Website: ulta-beauty
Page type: payment
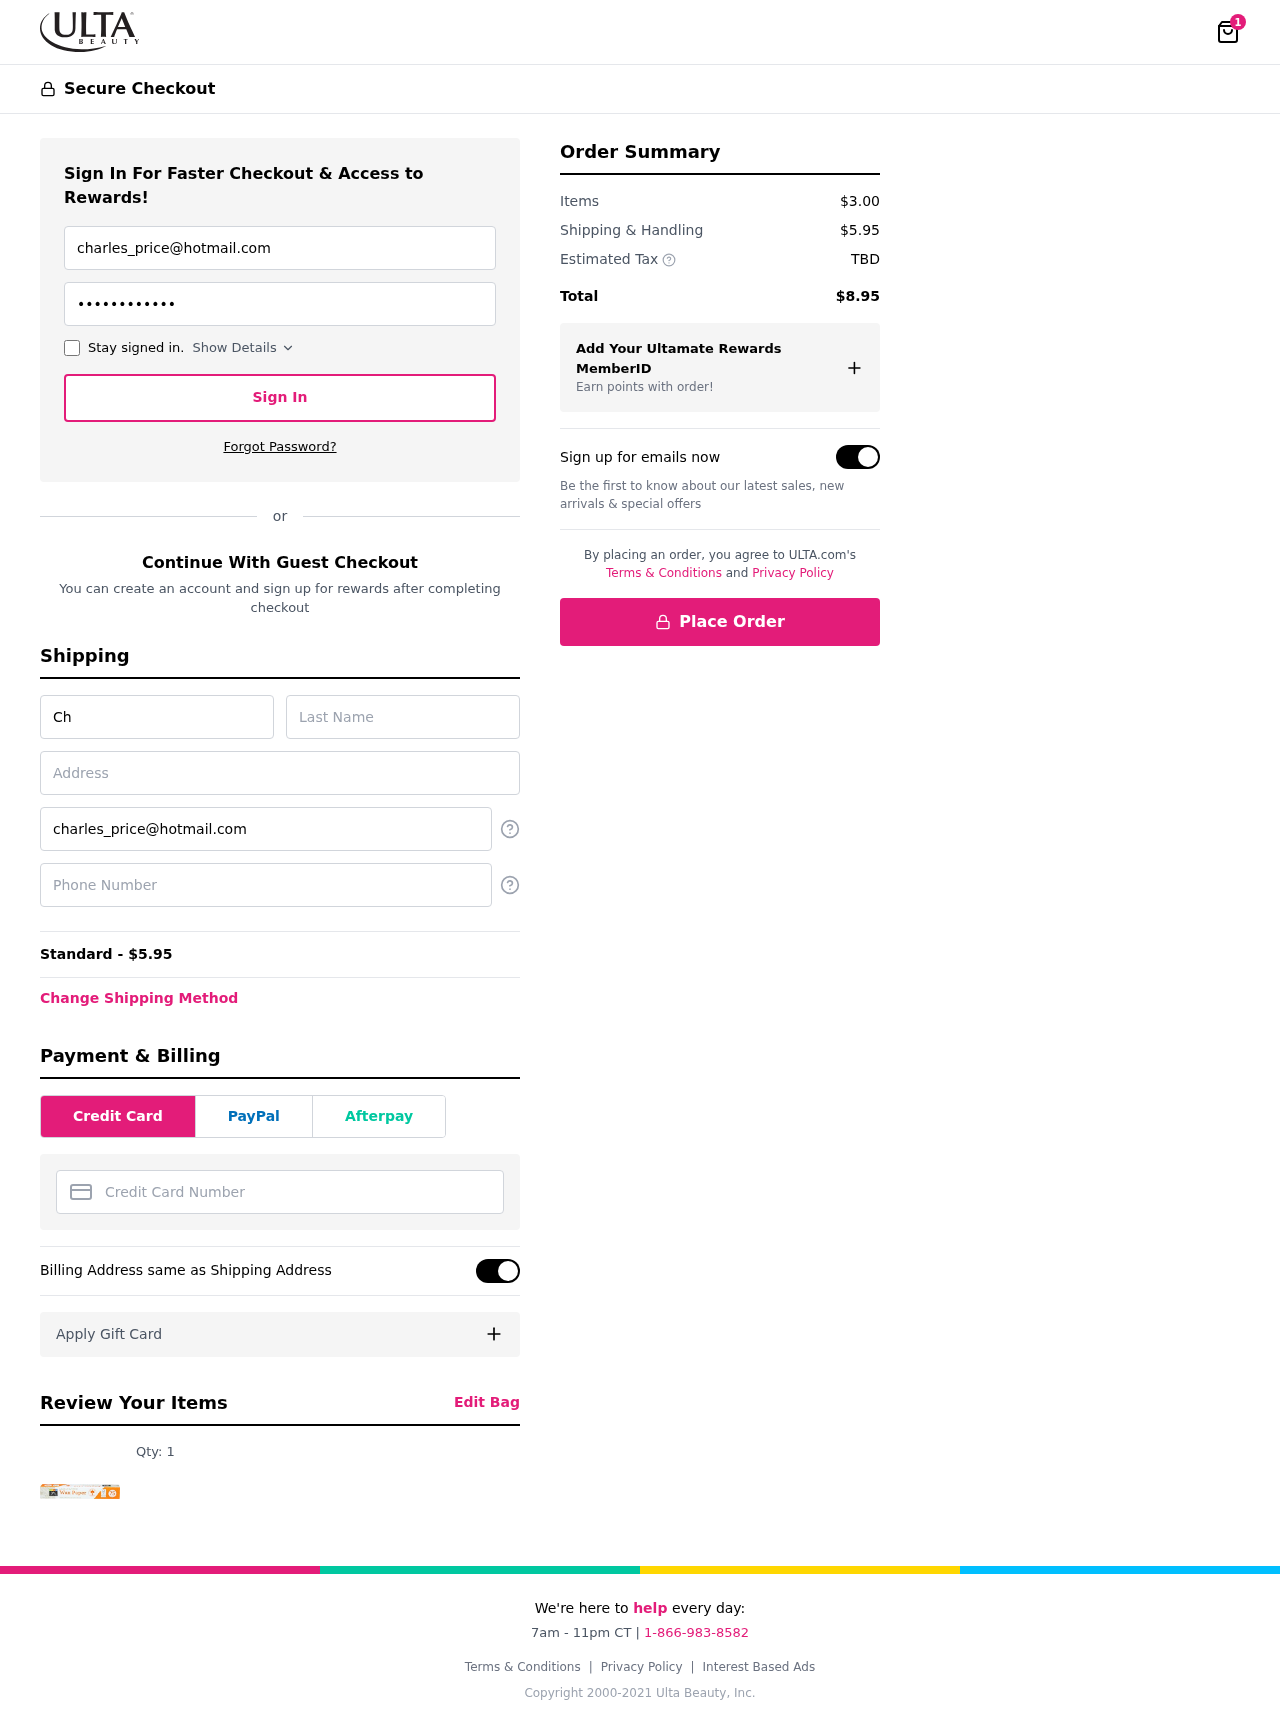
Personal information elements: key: PII_CARD_NUMBER
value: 2222 5105 9444 6540
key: PII_EMAIL
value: charles_price@hotmail.com
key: PII_FIRSTNAME
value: Charles
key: PII_LASTNAME
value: Price
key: PII_PHONE
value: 4953436512
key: PII_STREET
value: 504 Kelly Extensions
Product elements: key: PRODUCT1_QUANTITY
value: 1
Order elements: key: ORDER_NUM_ITEMS
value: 1
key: ORDER_SHIPPING_COST
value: $5.95
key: ORDER_SHIPPING_COST
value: Standard - $5.95
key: ORDER_SUBTOTAL
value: $3.00
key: ORDER_TAX
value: TBD
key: ORDER_TOTAL
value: $8.95